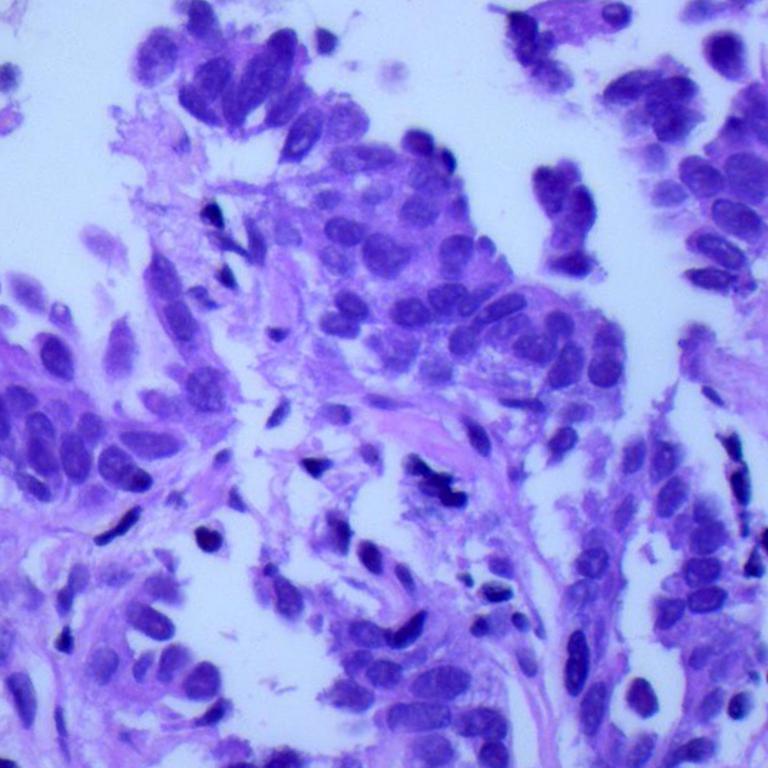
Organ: lung
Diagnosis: adenocarcinomas